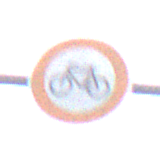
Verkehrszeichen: VerbotRadverkehr
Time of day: MorningAfternoon
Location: Outdoor (Urban)
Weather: Overcast
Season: NotSpecified
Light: Natural